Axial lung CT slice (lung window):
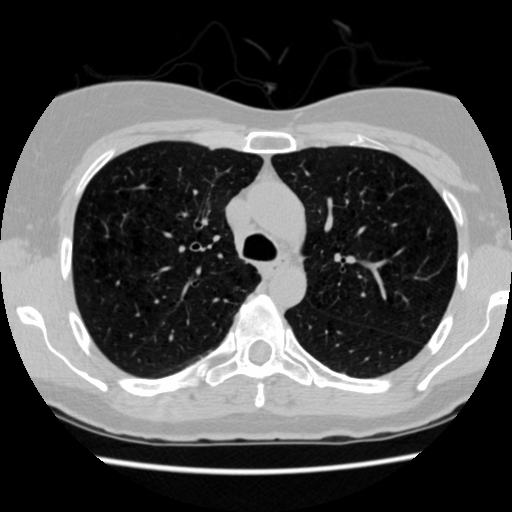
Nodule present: no